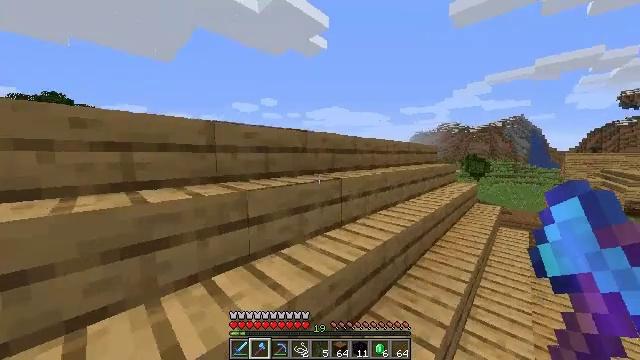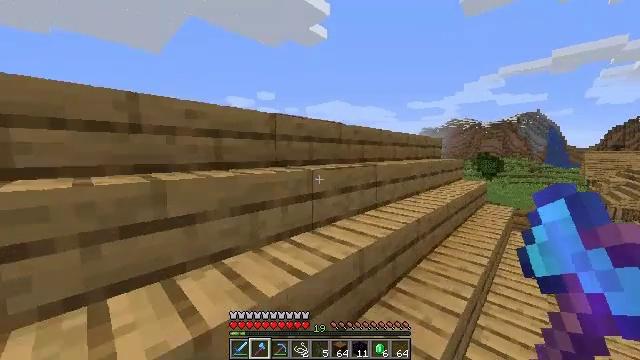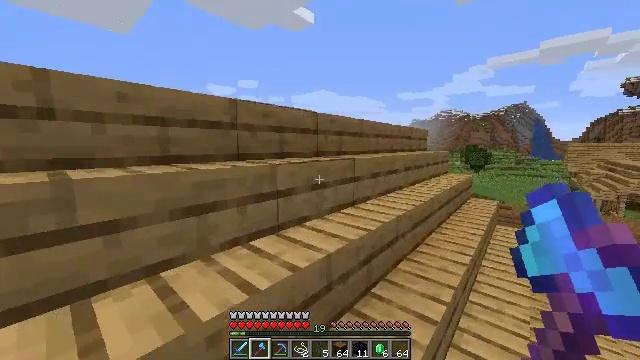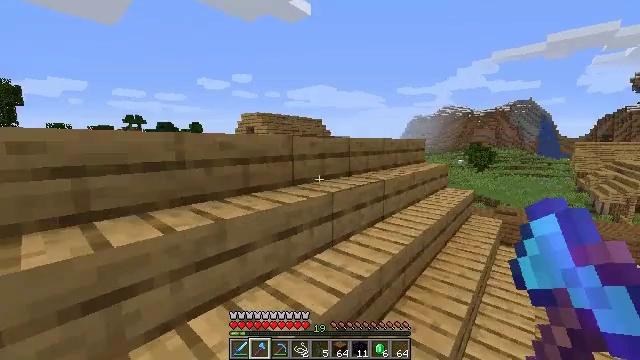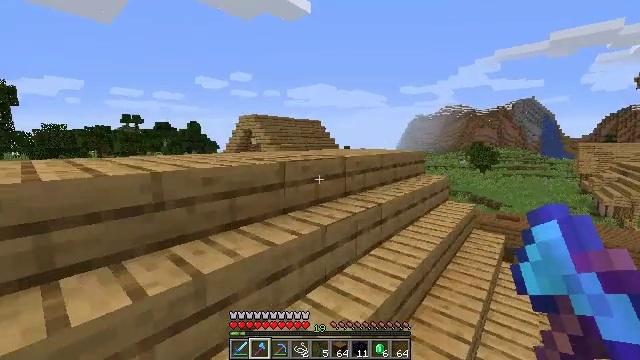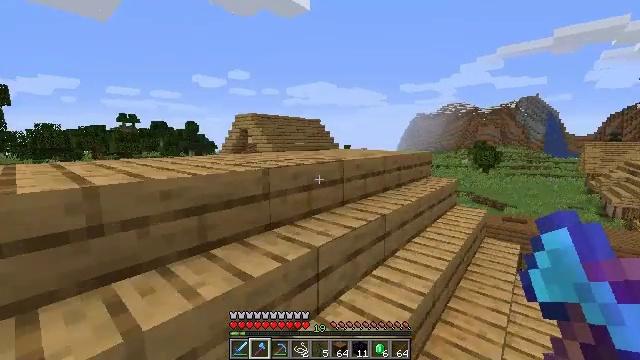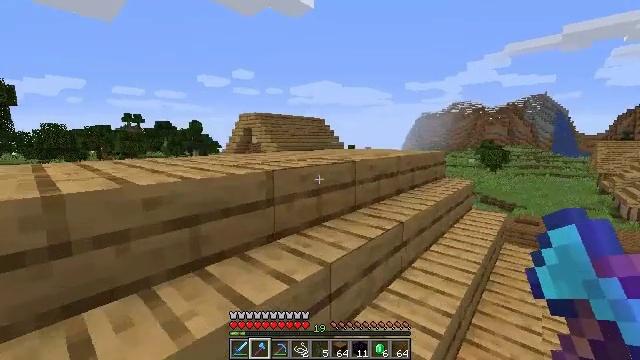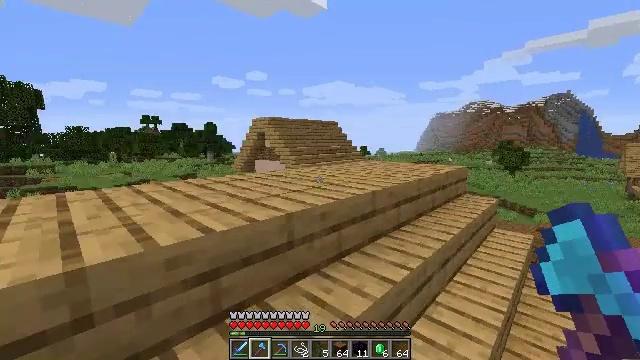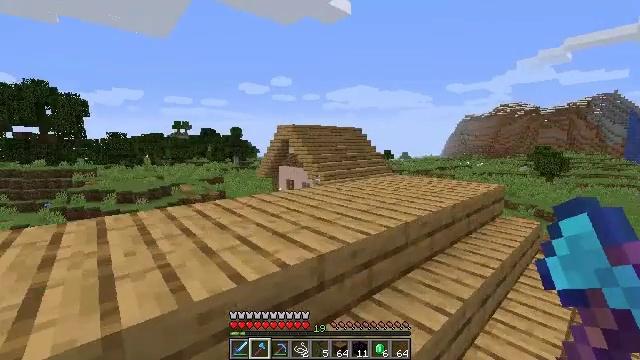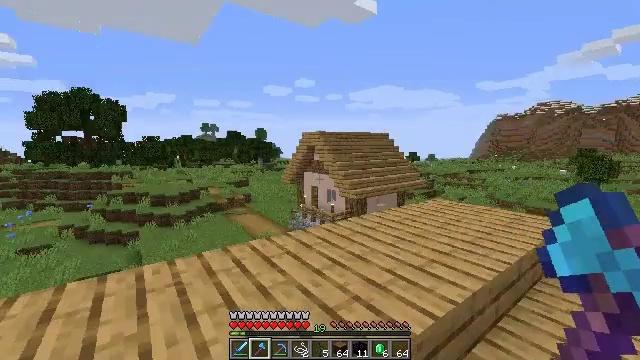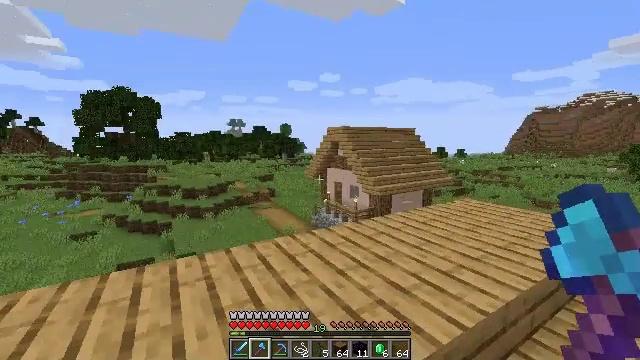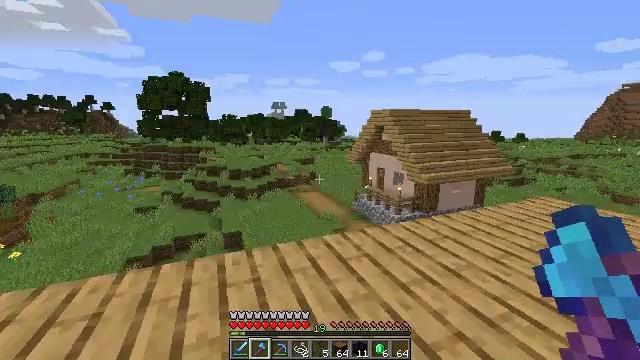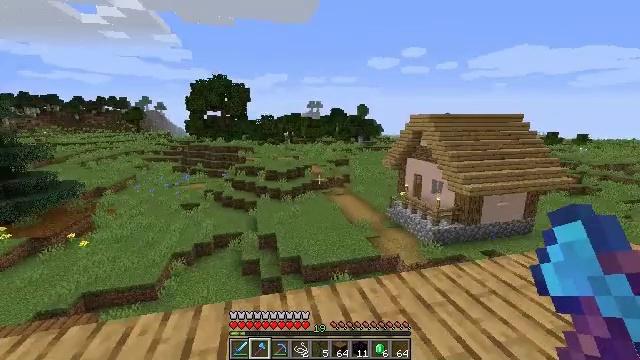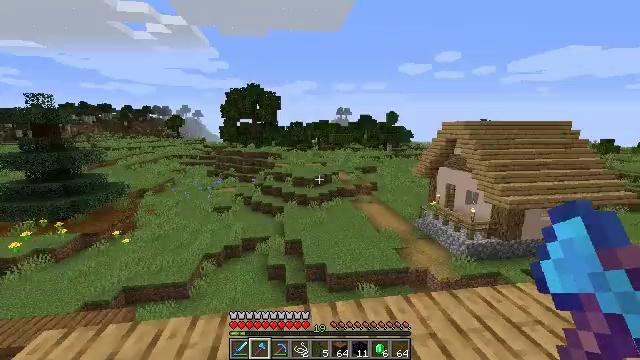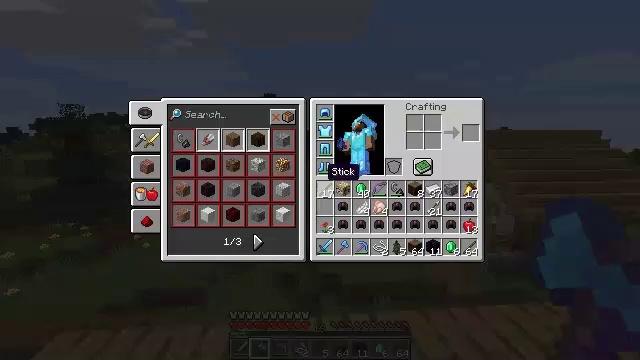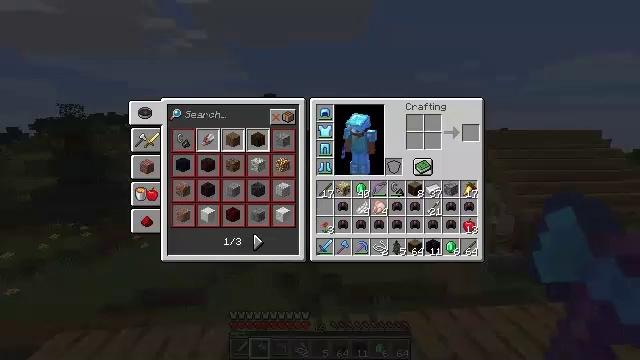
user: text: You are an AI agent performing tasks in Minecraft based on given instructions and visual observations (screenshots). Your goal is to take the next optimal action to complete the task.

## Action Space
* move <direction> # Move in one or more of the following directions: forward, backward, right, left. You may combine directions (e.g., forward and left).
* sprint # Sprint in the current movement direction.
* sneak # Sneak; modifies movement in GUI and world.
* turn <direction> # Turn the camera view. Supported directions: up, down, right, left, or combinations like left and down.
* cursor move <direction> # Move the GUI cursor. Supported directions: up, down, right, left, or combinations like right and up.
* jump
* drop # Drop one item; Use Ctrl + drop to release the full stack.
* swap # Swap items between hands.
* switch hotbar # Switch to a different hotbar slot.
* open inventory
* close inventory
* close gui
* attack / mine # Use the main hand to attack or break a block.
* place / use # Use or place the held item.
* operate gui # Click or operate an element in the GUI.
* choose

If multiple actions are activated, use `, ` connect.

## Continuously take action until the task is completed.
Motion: motion action
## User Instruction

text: Drop a leather helmet.
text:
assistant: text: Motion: move forward and move right
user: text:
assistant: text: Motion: move forward and move right, turn right and down
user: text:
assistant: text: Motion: move forward
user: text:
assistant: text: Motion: move forward
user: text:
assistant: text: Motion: move forward
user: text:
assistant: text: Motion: move forward and move left
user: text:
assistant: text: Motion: move forward and move left, turn left
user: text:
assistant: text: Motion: move forward and move left, turn left
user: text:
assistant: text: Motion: move forward and move left, turn left
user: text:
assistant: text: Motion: move forward and move left, turn left and down
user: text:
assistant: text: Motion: move forward, turn left and down
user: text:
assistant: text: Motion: turn left
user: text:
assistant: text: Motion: turn left and up
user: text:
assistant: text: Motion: turn left and up, close inventory
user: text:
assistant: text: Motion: close inventory
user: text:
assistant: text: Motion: close inventory
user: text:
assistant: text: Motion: open gui
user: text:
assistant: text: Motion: cursor move right
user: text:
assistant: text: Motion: cursor move right and down
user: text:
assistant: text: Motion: no_op
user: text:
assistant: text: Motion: no_op
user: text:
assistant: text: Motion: no_op
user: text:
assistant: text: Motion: cursor move left
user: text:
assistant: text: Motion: cursor move left
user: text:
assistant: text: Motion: no_op
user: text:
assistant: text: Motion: no_op
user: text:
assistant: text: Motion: sprint
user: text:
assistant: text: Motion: sprint
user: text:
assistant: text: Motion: sprint
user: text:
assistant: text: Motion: sprint